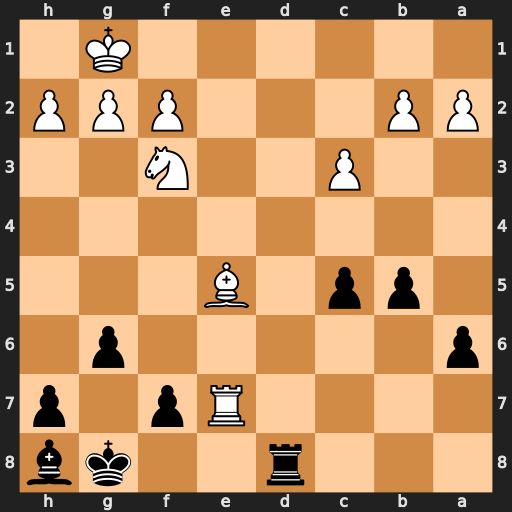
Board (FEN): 3r2kb/4Rp1p/p5p1/1pp1B3/8/2P2N2/PP3PPP/6K1
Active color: b
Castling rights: -
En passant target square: -
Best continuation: Rd1+ Ne1 Rxe1#